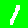
Digit: 1